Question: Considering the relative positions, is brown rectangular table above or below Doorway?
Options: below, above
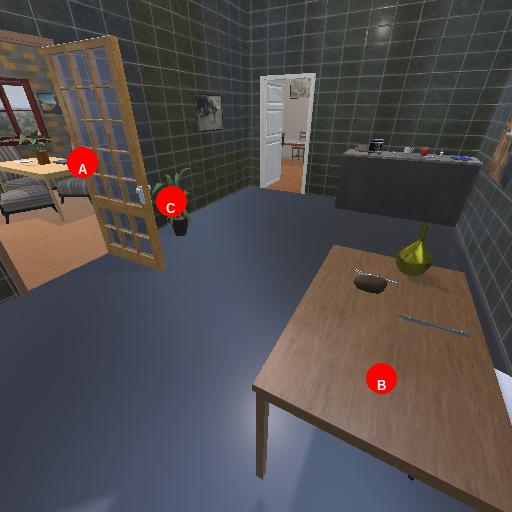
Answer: below